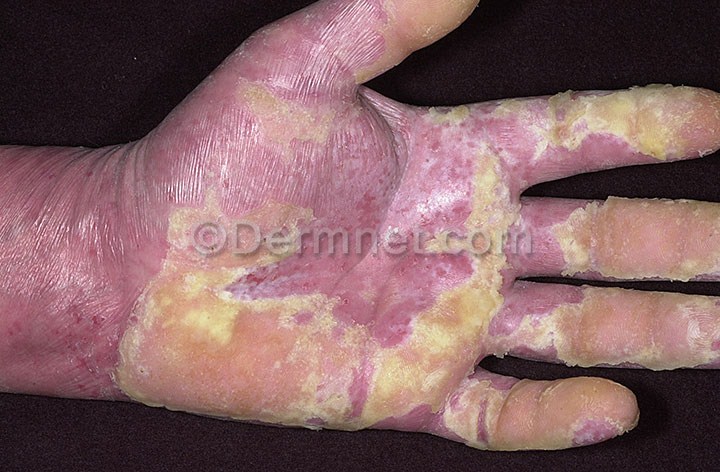
Disease: Psoriasis pictures Lichen Planus and related diseases